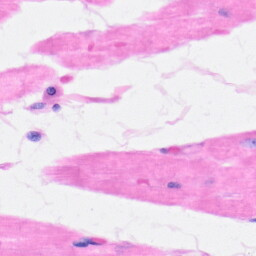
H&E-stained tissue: Heart